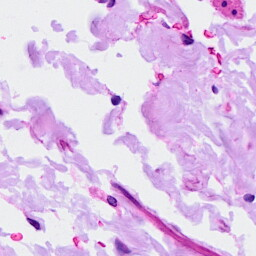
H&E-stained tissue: Ovarian